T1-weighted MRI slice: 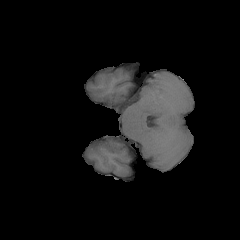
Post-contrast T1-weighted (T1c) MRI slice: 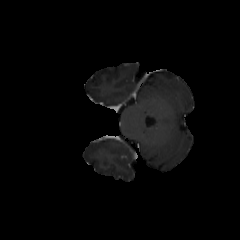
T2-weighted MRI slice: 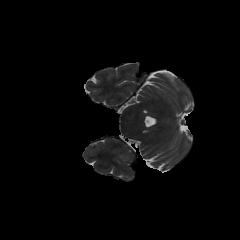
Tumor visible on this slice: no